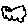
Label: cloud